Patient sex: M
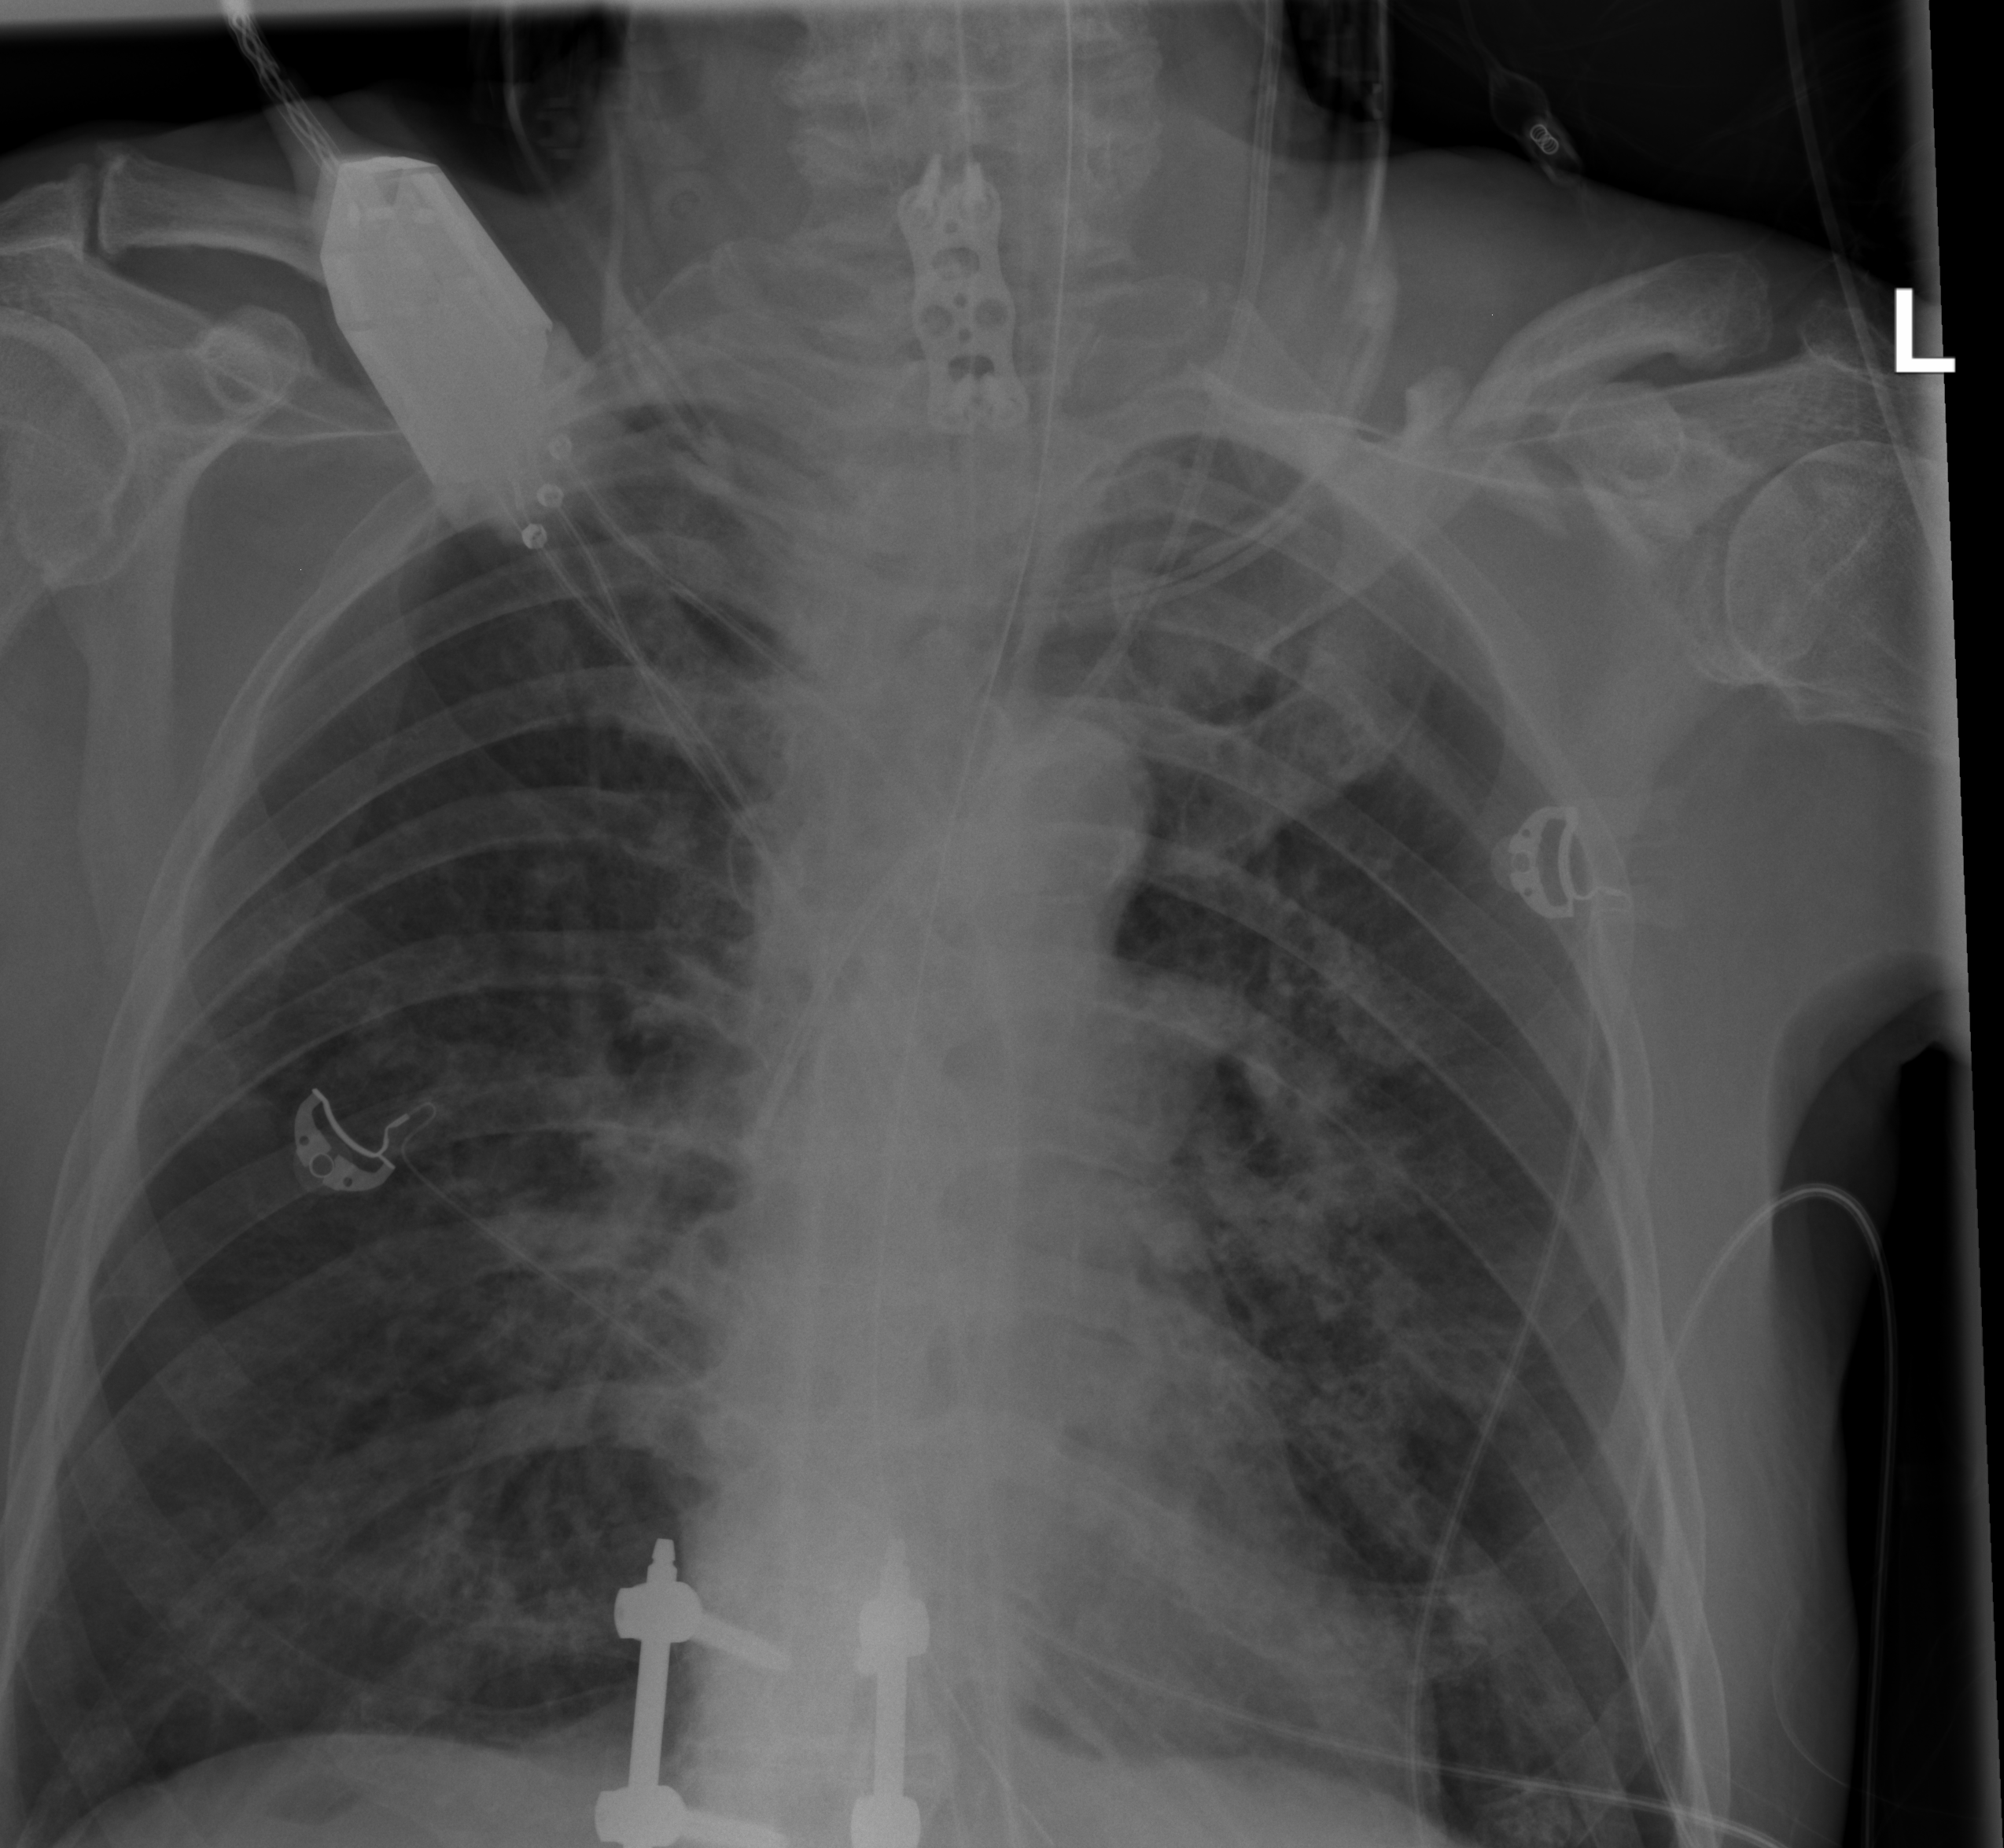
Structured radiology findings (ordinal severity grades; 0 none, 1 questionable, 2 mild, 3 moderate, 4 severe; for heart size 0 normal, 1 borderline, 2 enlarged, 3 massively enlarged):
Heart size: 0
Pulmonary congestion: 0
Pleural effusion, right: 0
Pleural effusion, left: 0
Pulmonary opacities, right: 2
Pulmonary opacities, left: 2
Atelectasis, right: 2
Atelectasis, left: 2